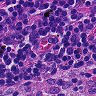
Metastatic tissue present: no